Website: lowes
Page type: account-selection
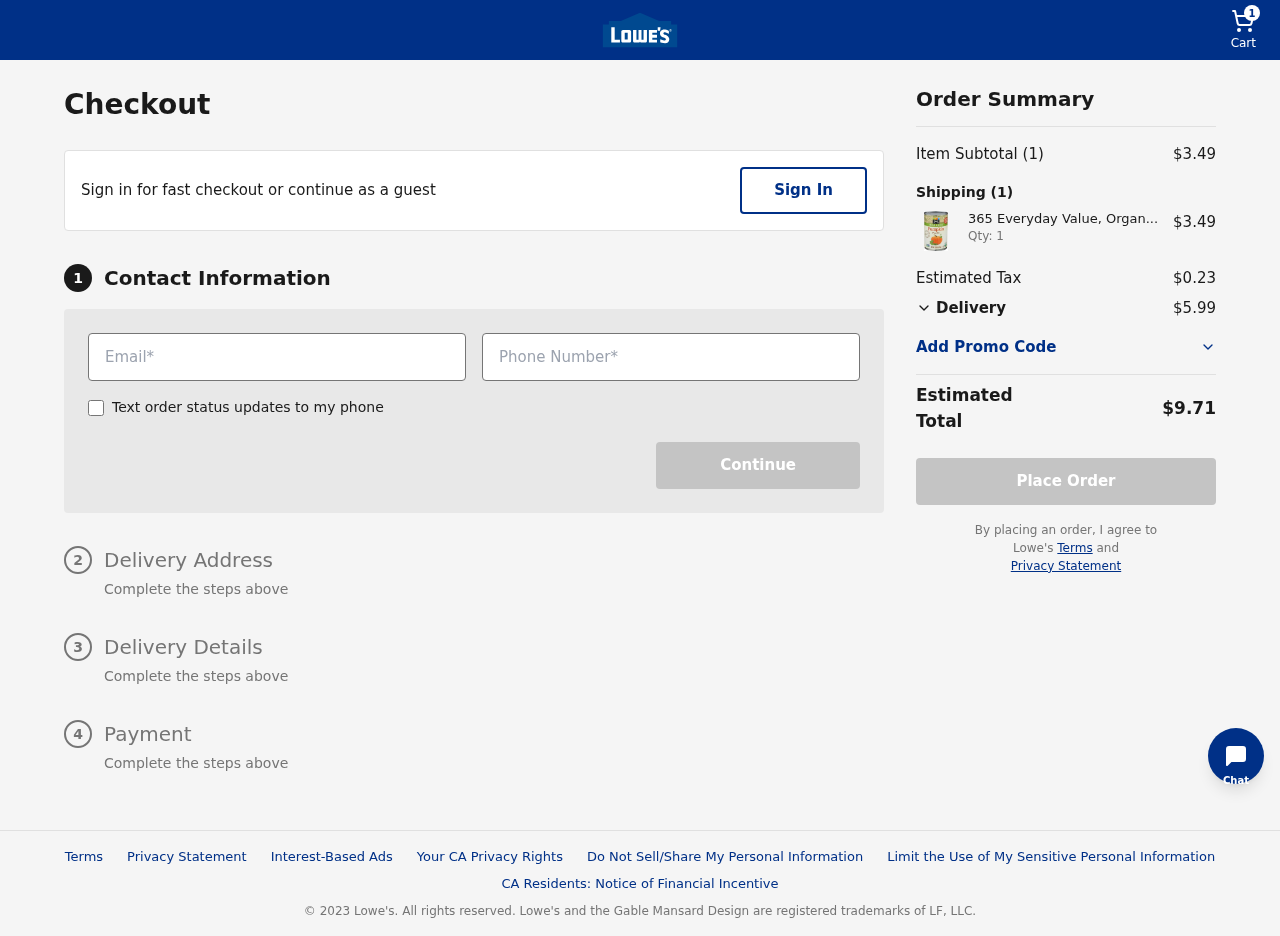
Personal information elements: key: PII_EMAIL
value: jessica_obrien@hotmail.com
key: PII_PHONE
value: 4058073140
Product elements: key: PRODUCT1_NAME
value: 365 Everyday Value, Organic Pumpkin Puree, 15 oz
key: PRODUCT1_PRICE
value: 3.49
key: PRODUCT1_QUANTITY
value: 1
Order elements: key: ORDER_NUM_ITEMS
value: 1
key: ORDER_SUBTOTAL
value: $3.49
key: ORDER_TAX
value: $0.23
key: ORDER_SHIPPING_COST
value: $5.99
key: ORDER_TOTAL
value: $9.71